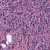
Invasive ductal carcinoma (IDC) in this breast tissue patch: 1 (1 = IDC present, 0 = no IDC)